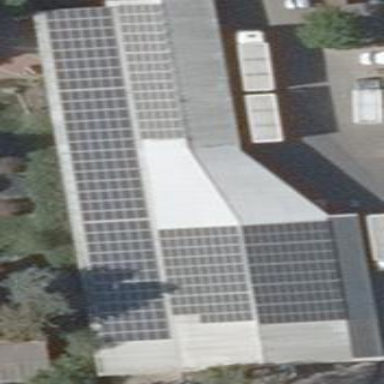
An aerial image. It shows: Commercial building with small solar photovoltaic panel generator providing electricity through photovoltaic method.